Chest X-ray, AP view. Patient: 35 years old, sex M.
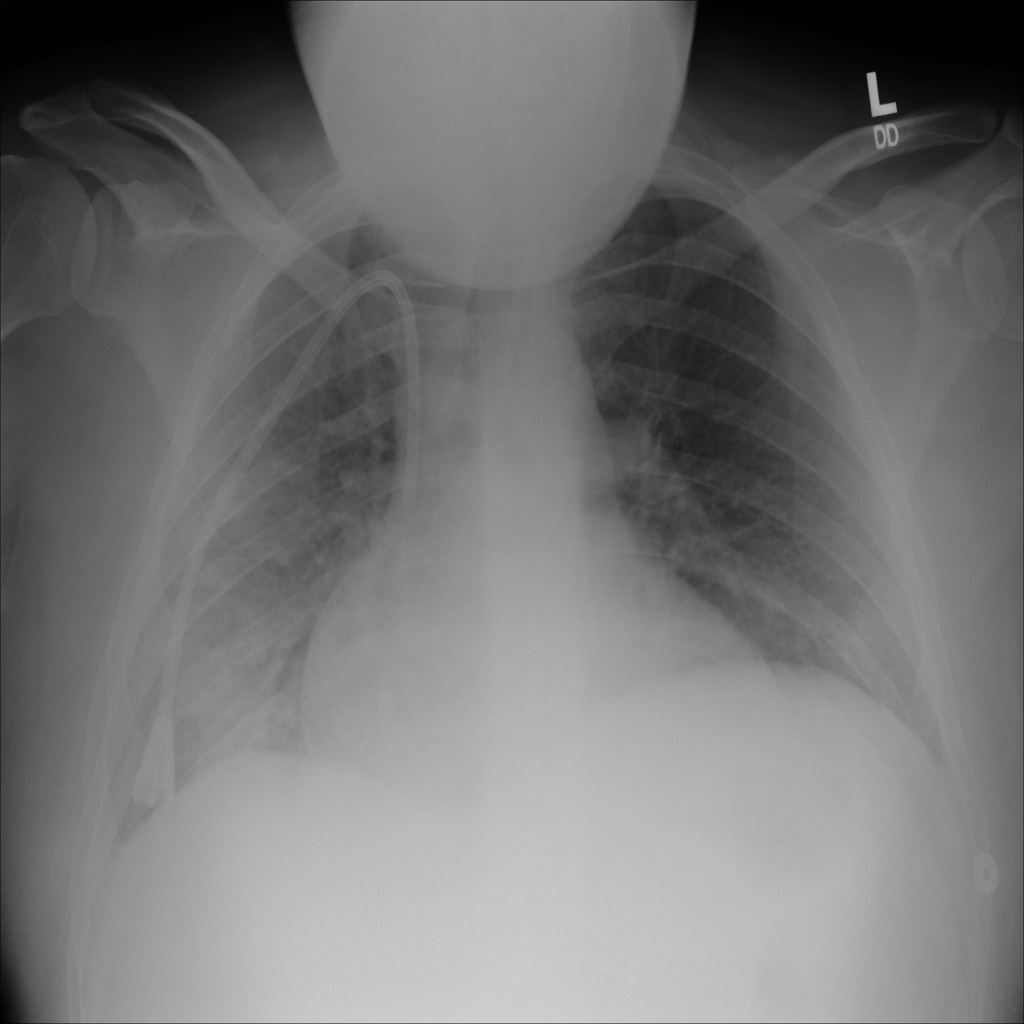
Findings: Edema, Infiltration